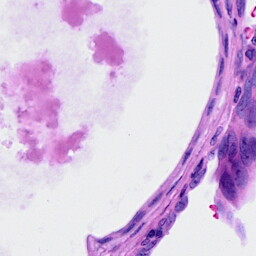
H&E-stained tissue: Ovarian